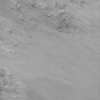
Label: not_dusty